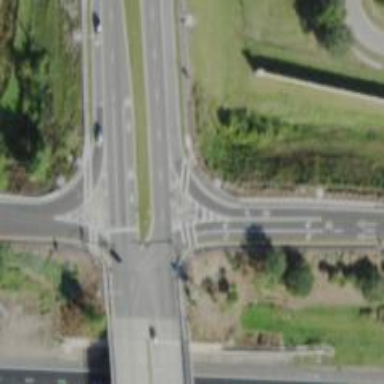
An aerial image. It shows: Motorway_link with asphalt surface. The junction is of diamond type.